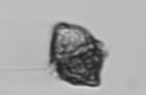
Label: Kryptoperidinium_triquetrum